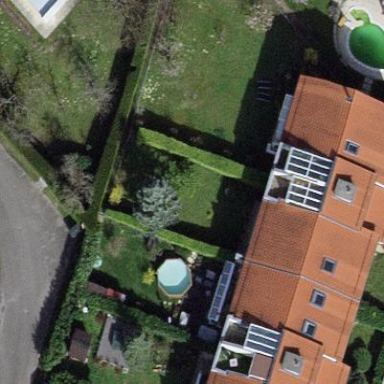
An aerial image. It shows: Garden surrounded by fence.